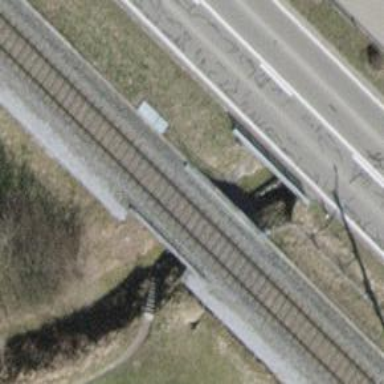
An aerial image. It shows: Railway bridge with electrified contact line. There is one track on the bridge.